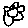
Label: flower